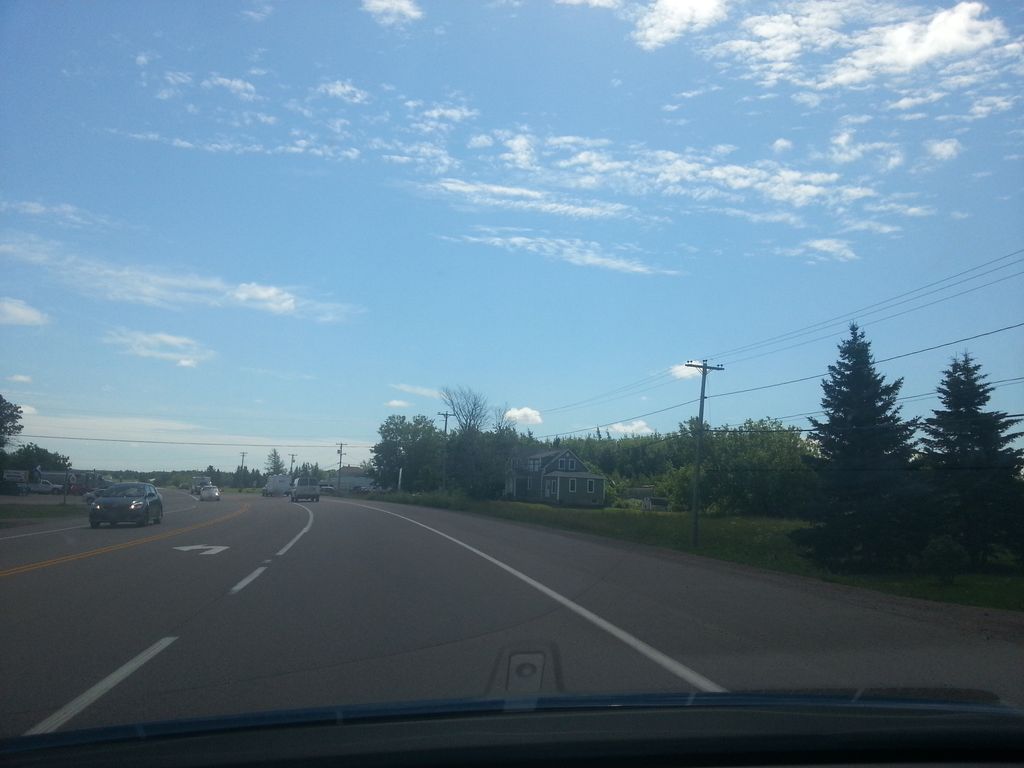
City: charlottetown